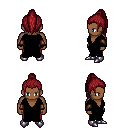
a pixel art fantasy rpg character, male body template, human, dark skin, black robe, red pants, brunette long topknot hairstyle, leather bracers, metal boots, four views (front, back, left, right), 2x2 character sprite sheet, small pixel art, hard edges, no anti-aliasing